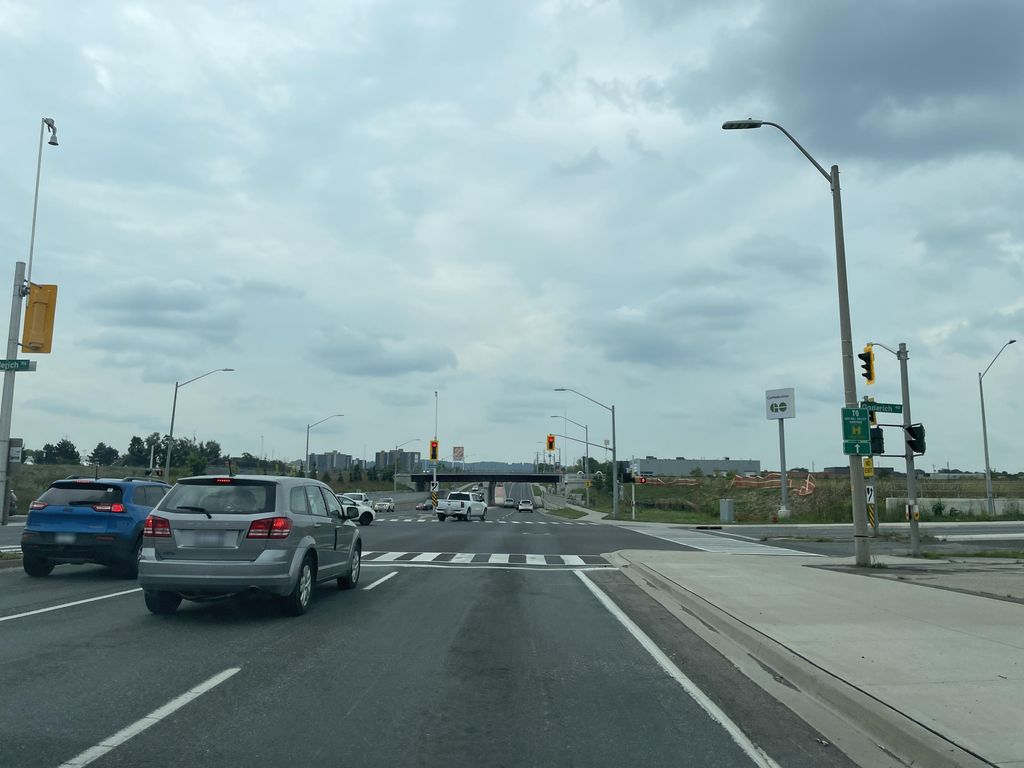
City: hamilton